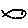
Label: fish